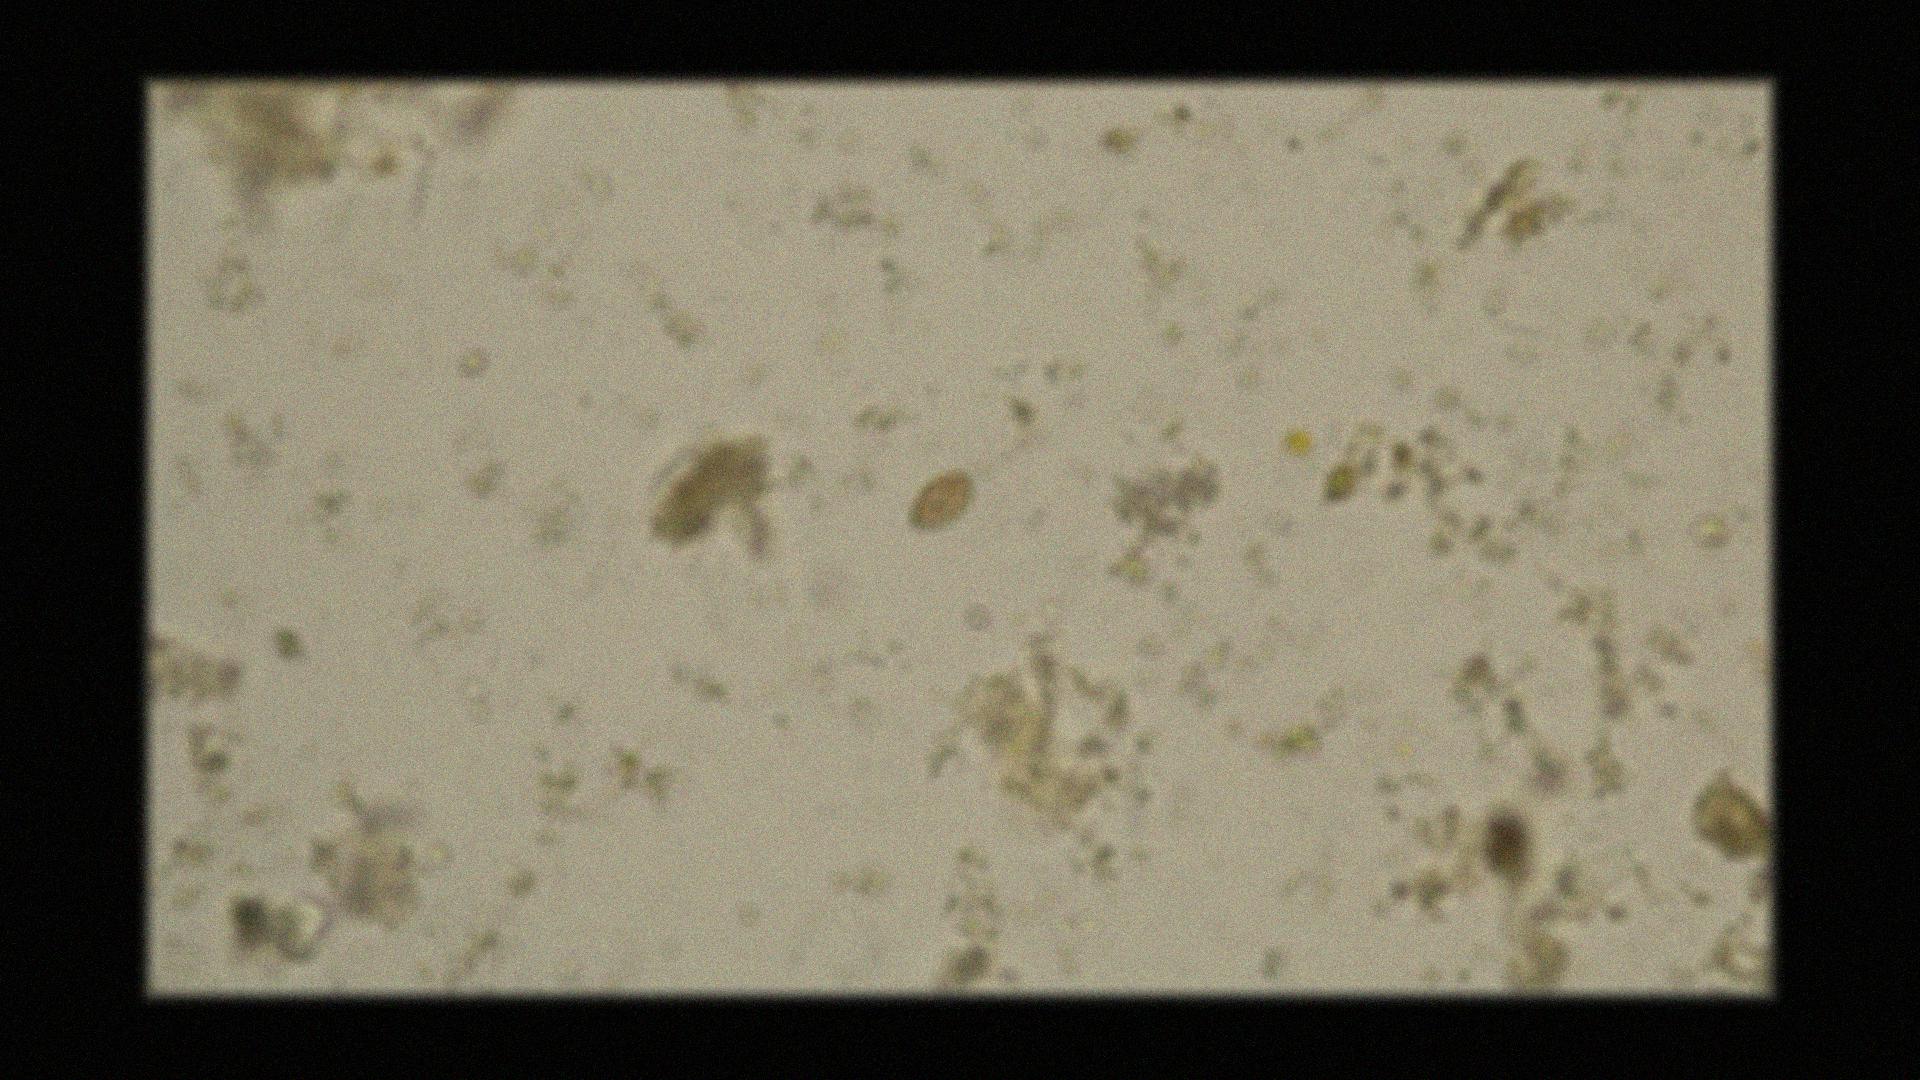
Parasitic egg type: Opisthorchis viverrine